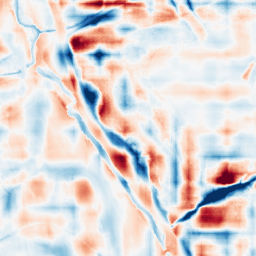
Category: wavelet
Decomposition family: wavelet_reverse_biorthogonal
Decomposition parameters: wavelet: rbio4.4
level: 5
Upsampling method: sinc_hamming
Upsampling parameters: scale: 4
kernel_size: 16
Upsampling scale: 4